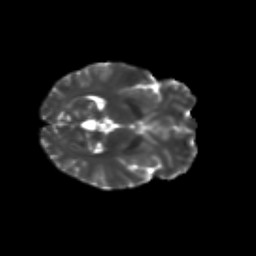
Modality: T2w
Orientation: axial
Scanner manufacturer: siemens
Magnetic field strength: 3 T
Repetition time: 9.2 s
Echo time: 0.084 s